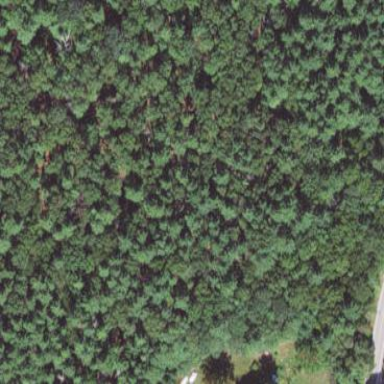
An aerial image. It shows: Mixed woodland area with various types of leaves.